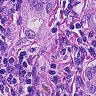
Metastatic tissue present: yes